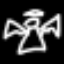
Label: angel